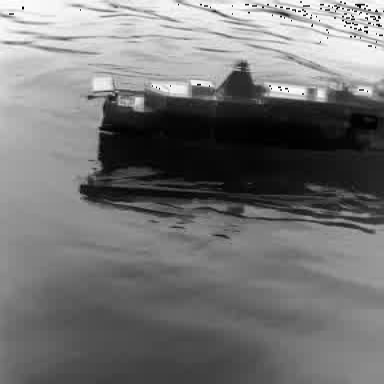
There is a container_ship in the infrared image.